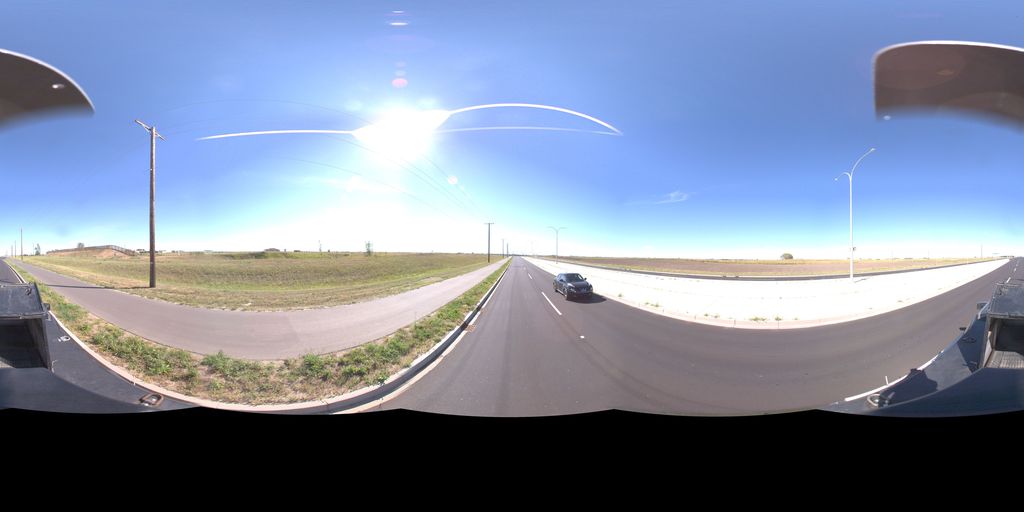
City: saskatoon